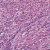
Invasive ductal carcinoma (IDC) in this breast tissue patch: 1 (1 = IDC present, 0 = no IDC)